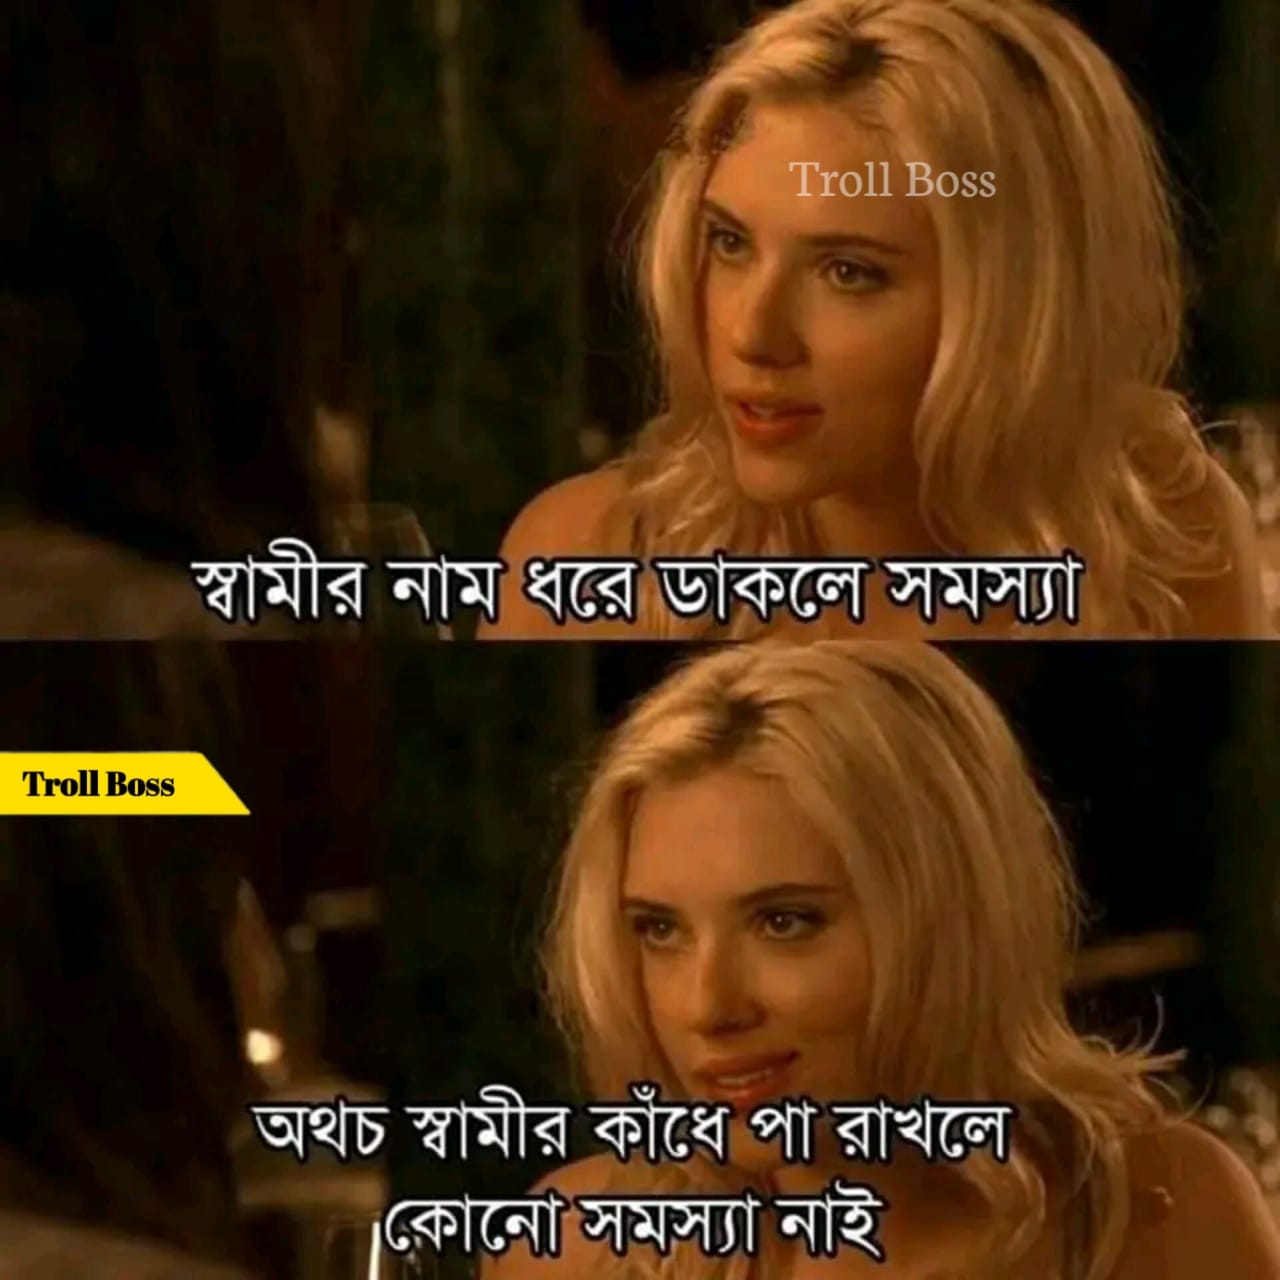
Text: স্বামীর নাম ধরে ডাকলে সমস্যা অথচ স্বামীর কাঁধে পা রাখলে কোনো সমস্যা নাই
Label: Non Hate